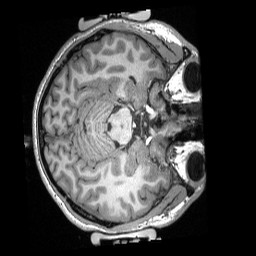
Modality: T1w
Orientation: axial
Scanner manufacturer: siemens
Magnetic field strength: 3 T
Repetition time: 2.3 s
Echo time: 0.00308 s